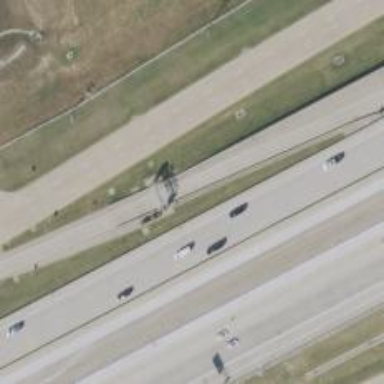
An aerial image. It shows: Toll gantry on the road.